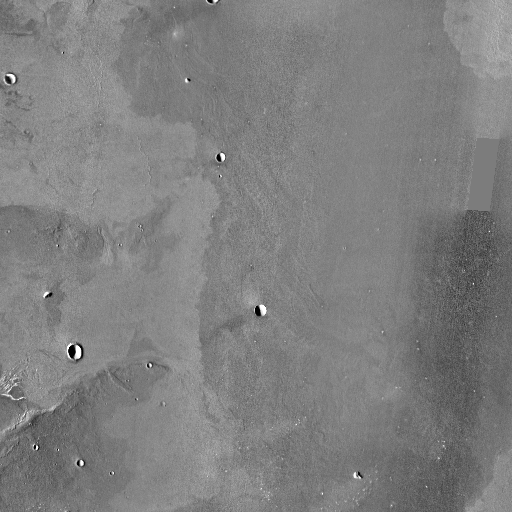
Crater classes present: Background, Other